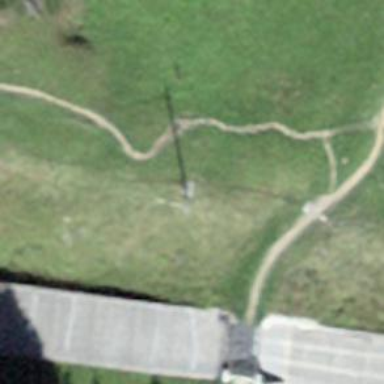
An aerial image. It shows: Dirt path with excellent trail visibility.